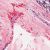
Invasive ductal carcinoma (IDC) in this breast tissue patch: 0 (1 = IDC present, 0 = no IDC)